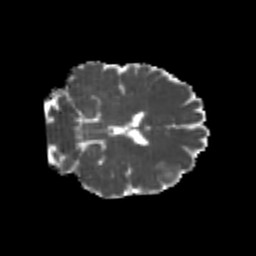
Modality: MD
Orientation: coronal
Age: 21
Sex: female
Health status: healthy
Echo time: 0.074 s